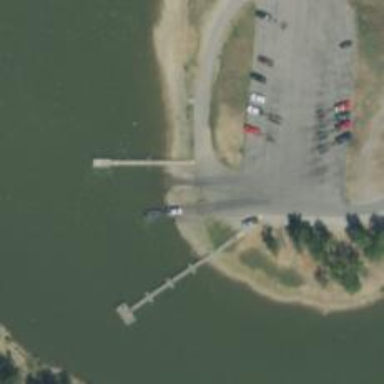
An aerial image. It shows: Slipway on leisure land.